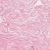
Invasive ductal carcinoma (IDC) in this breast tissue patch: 0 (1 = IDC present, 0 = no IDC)